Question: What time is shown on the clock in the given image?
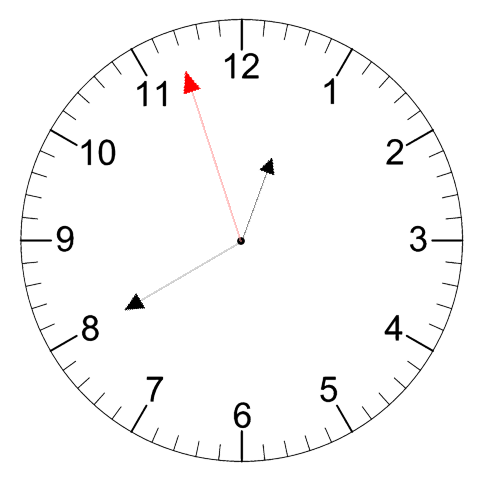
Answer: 12:39:57